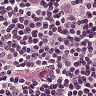
Metastatic tissue present: yes